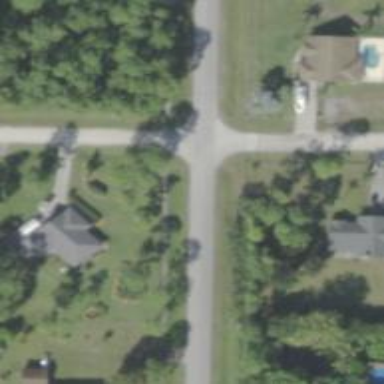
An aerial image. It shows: Road with stop sign.